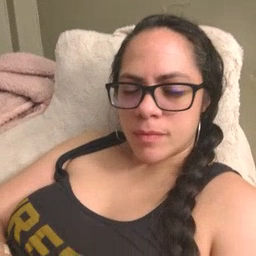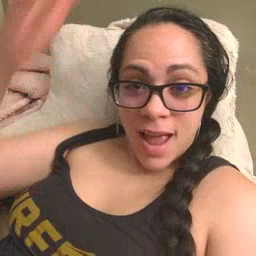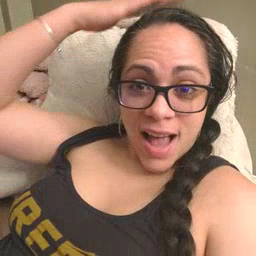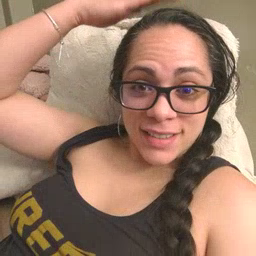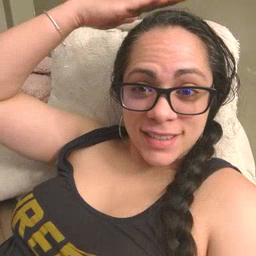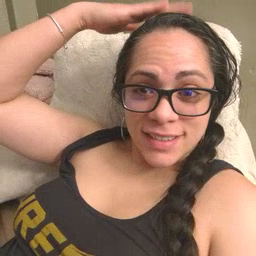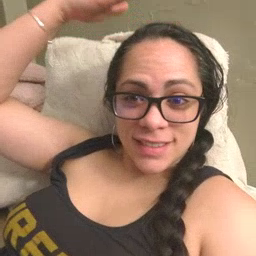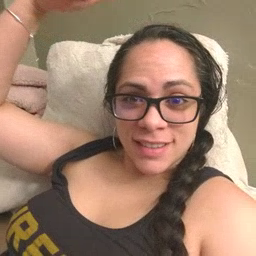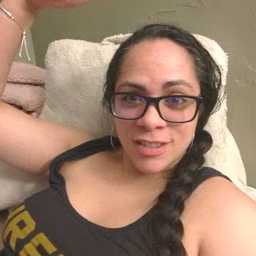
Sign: hat